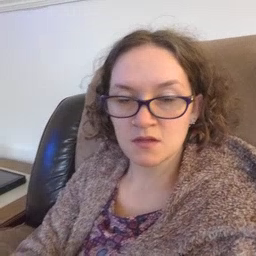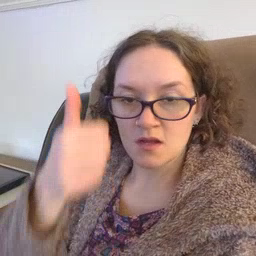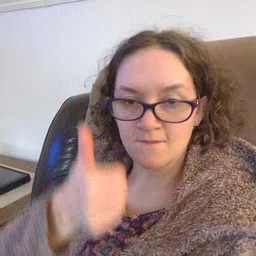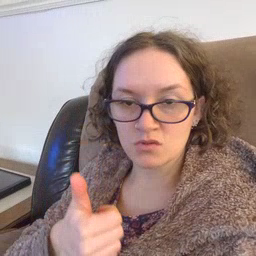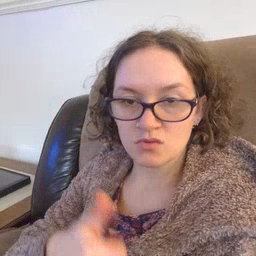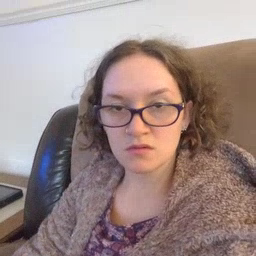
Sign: every